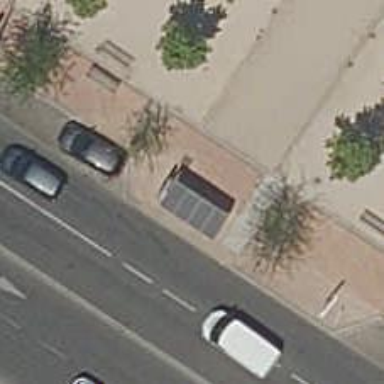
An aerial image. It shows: Bus stop with sheltered platform for public transport.